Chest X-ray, PA view. Patient: 74 years old, sex F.
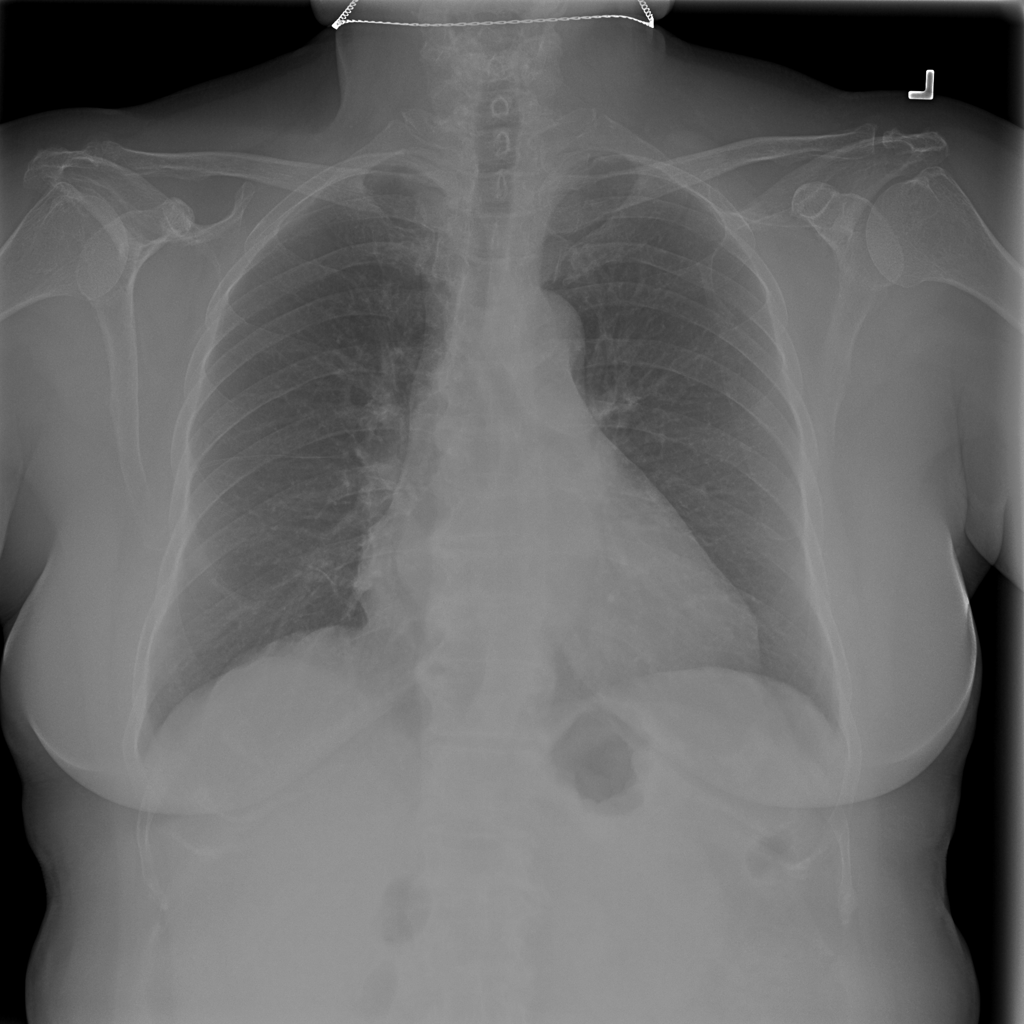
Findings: Hernia